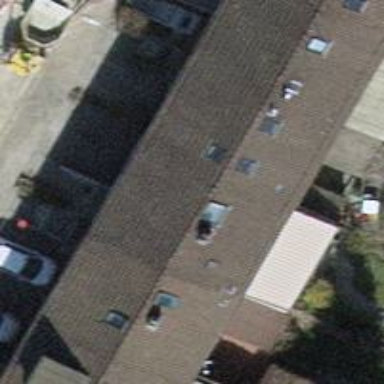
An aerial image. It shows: Terrace building with tile roof.